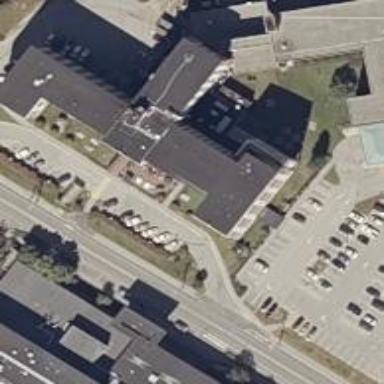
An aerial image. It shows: Healthcare facility.